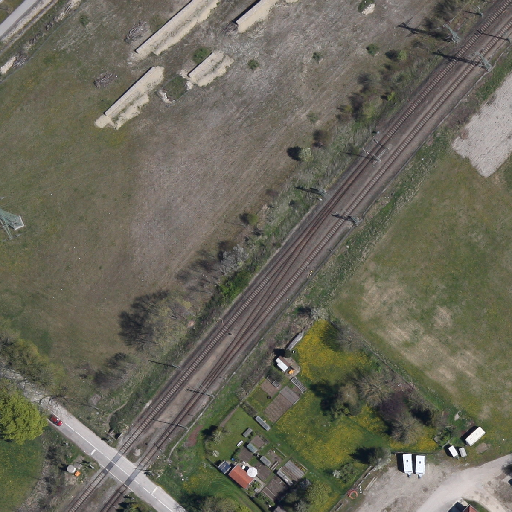
Referring expression: trailer in the parking area